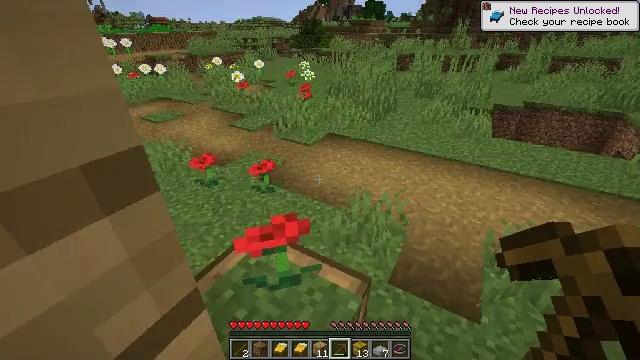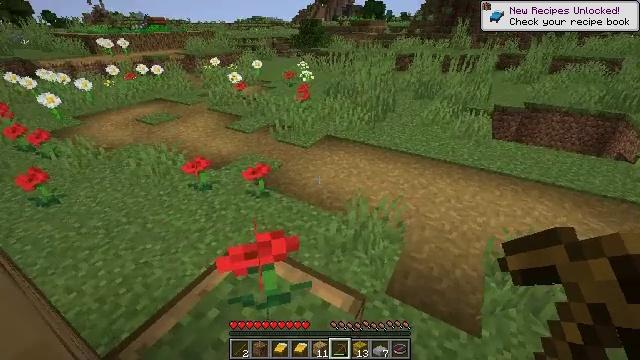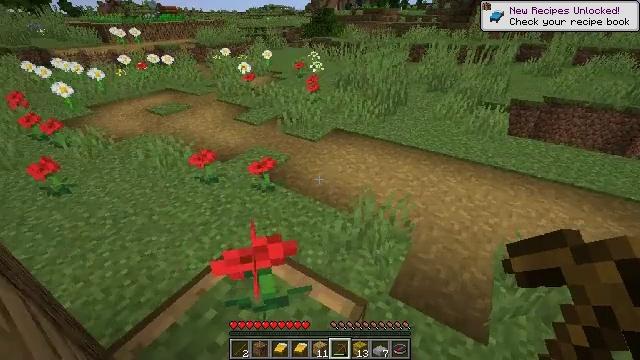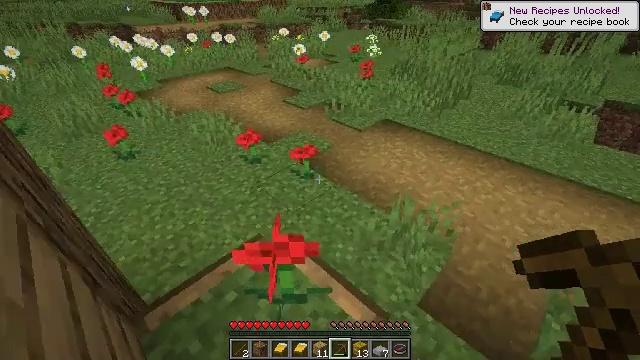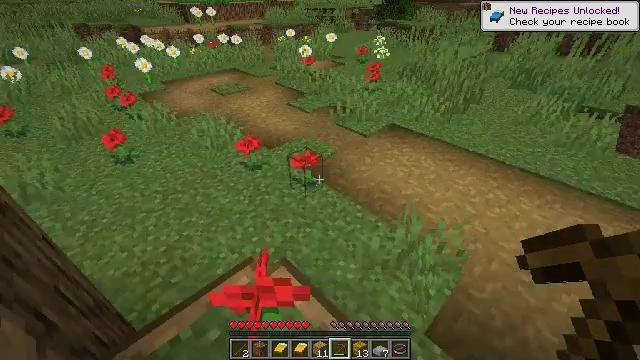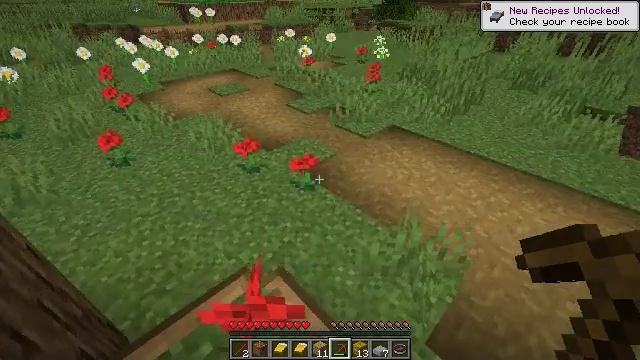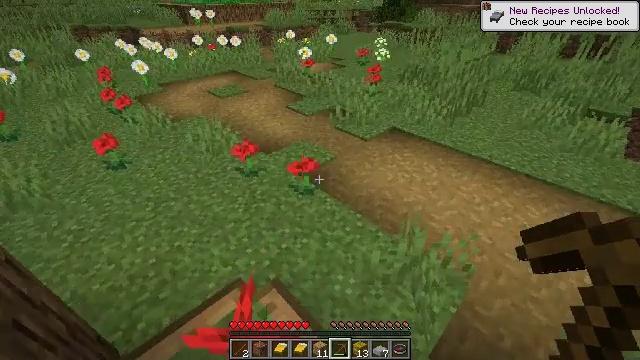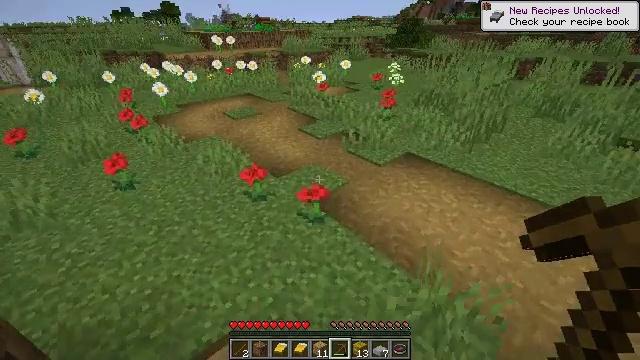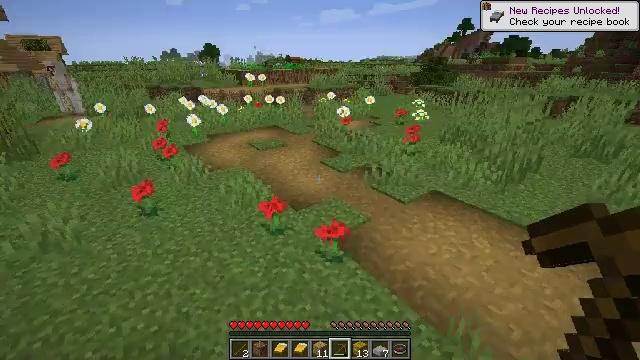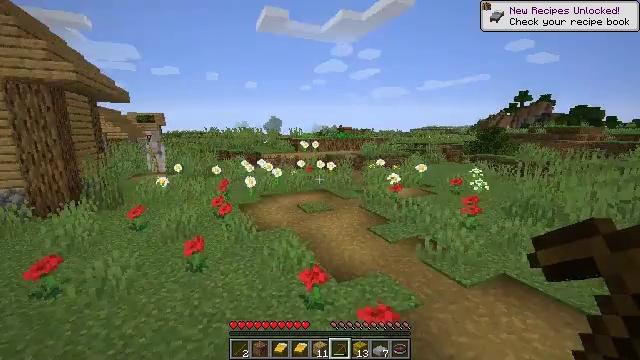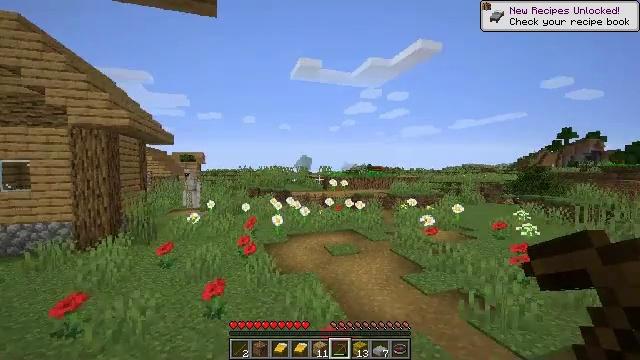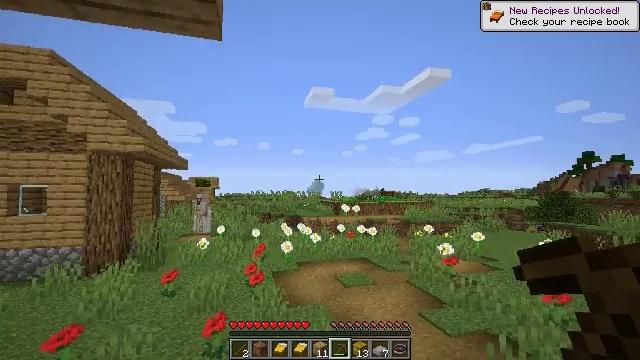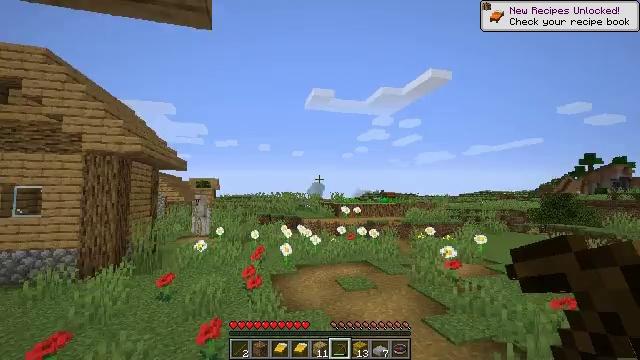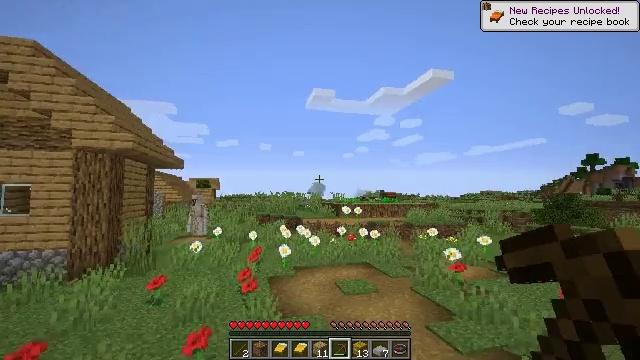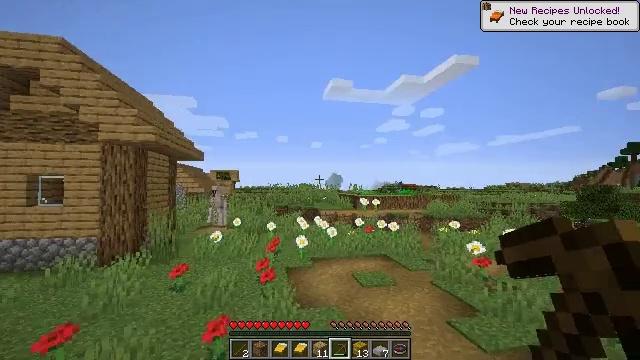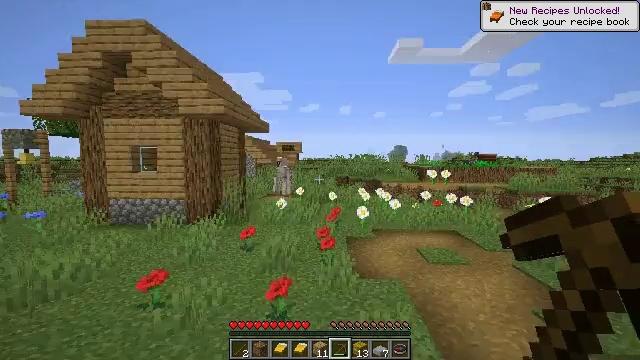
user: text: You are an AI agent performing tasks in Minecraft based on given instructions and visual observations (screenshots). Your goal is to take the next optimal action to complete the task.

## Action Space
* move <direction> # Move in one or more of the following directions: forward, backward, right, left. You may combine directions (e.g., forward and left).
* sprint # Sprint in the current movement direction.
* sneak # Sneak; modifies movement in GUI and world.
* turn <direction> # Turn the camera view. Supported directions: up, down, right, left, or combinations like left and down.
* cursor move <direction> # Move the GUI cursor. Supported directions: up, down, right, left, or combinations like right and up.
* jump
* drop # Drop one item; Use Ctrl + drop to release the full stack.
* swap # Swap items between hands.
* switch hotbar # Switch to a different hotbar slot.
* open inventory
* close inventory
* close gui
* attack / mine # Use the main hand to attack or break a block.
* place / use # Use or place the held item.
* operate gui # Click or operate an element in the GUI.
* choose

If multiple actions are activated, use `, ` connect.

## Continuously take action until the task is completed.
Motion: motion action
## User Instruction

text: Retrieve the white bed for later use.
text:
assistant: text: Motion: move forward
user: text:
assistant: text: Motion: move forward, turn left and down
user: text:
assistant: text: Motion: move forward, turn left and down
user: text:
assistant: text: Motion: move forward, turn left
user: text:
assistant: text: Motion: no_op
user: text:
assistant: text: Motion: move forward
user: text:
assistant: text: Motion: move forward, turn left and up
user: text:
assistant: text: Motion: move forward, turn left and up
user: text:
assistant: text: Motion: move forward, turn left and up
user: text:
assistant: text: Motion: move forward, turn left and up
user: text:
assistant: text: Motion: move forward, turn left and up
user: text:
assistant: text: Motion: move forward
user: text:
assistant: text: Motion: move forward
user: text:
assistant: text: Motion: move forward, turn left and down
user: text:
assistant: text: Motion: move forward, turn left and down
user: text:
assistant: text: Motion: move forward, turn left and down
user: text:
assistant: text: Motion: move forward, turn left and down
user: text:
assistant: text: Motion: move forward
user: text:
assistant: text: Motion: move forward
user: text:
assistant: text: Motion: move forward
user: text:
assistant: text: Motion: move forward
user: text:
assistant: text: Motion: move forward
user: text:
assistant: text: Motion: move forward, turn right and up
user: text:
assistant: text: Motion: move forward
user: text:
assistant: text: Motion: move forward
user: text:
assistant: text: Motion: move forward
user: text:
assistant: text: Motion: move forward
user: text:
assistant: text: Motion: move forward
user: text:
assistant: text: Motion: move forward
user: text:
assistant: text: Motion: move forward